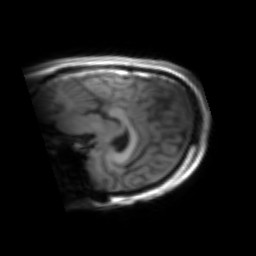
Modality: inplaneT1
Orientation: sagittal
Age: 22
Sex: male
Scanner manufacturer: siemens
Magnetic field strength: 3 T
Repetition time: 1.2 s
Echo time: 0.00251 s